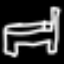
Label: bed